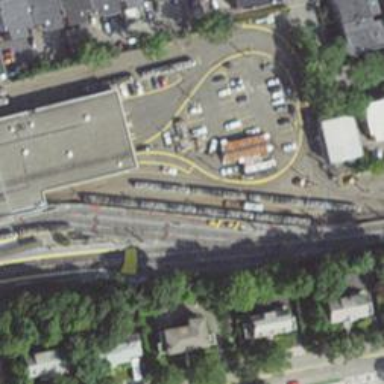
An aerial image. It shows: Light rail service yard with electrified contact lines.